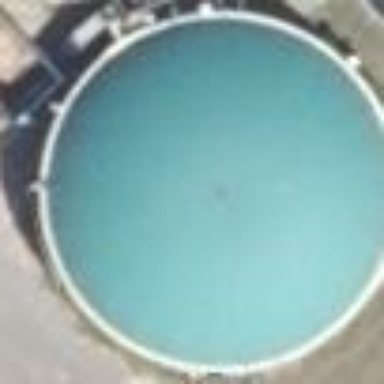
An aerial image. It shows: Round-shaped covered reservoir serving as digester building with power generator.